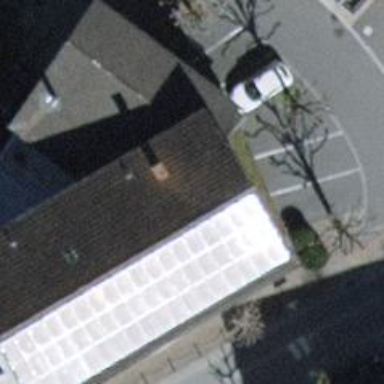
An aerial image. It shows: Clothing store.